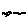
Label: bird